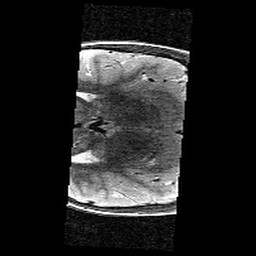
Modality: T2w
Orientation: axial
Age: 10
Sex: male
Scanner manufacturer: siemens
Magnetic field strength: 3 T
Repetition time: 9.23 s
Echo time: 0.067 s